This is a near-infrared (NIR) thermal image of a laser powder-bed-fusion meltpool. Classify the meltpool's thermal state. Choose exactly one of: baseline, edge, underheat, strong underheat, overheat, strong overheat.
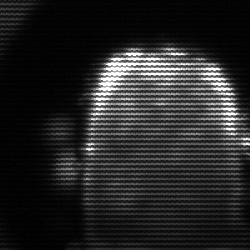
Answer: baseline